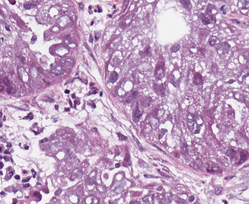
Tumor epithelial tissue: yes
Tumor-associated stroma tissue: yes
Normal tissue: no